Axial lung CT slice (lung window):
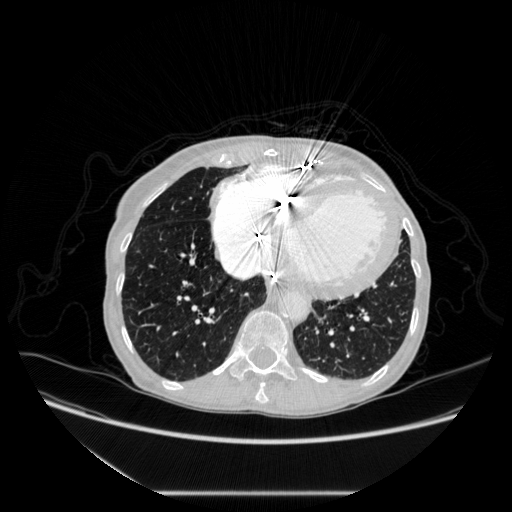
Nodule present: no